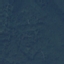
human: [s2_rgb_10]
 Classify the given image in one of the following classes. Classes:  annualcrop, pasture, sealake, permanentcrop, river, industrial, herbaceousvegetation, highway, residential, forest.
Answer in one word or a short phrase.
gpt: Forest